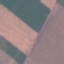
Label: AnnualCrop